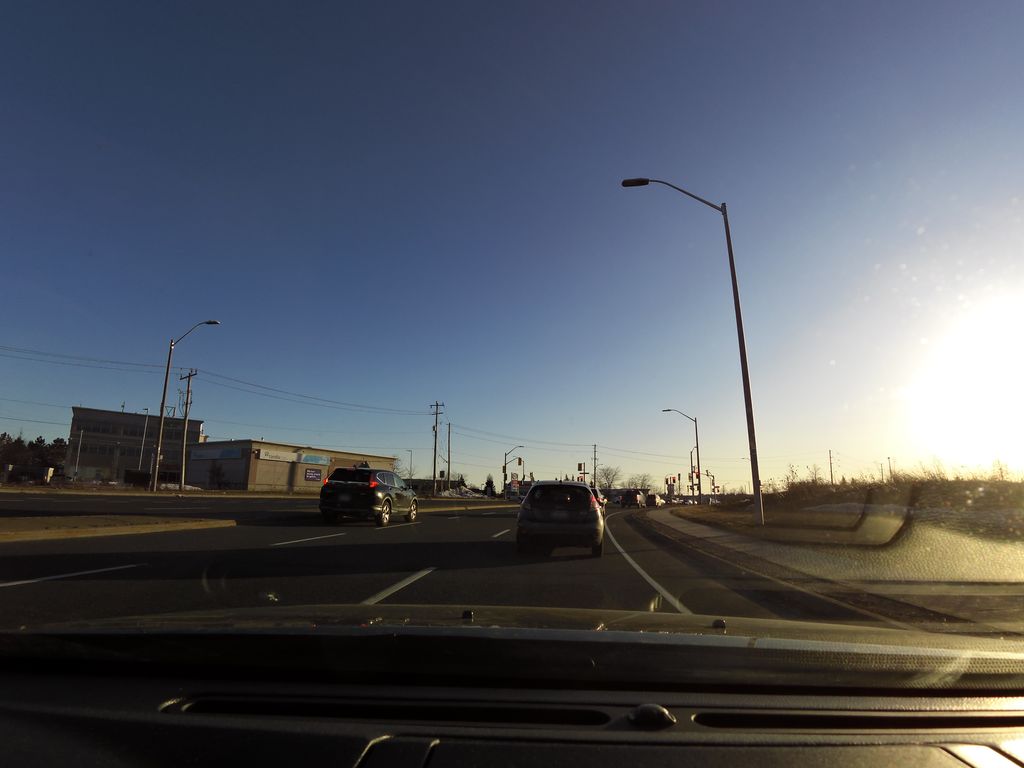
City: hamilton